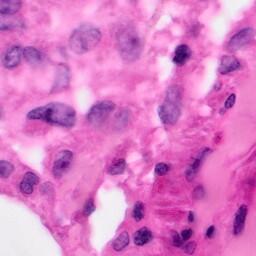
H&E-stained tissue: Pancreatic